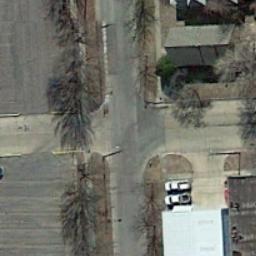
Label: intersection